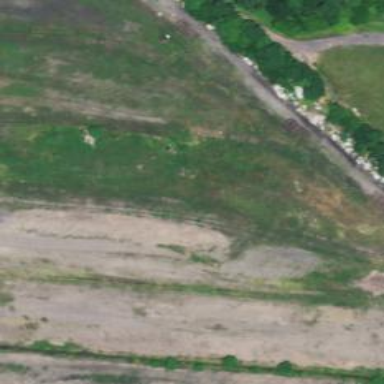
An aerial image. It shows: Disused railway spur.